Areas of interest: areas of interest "People's Square"
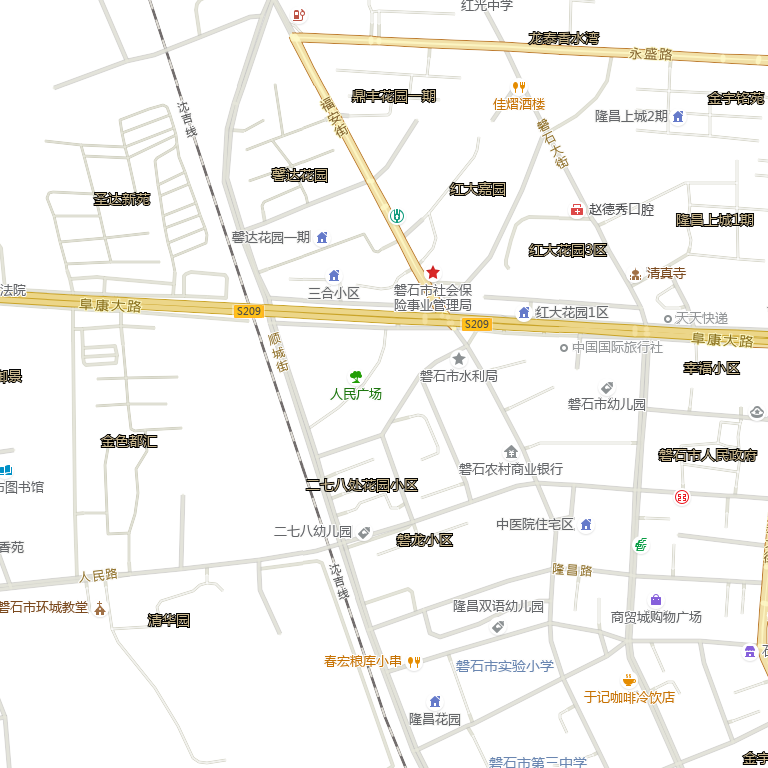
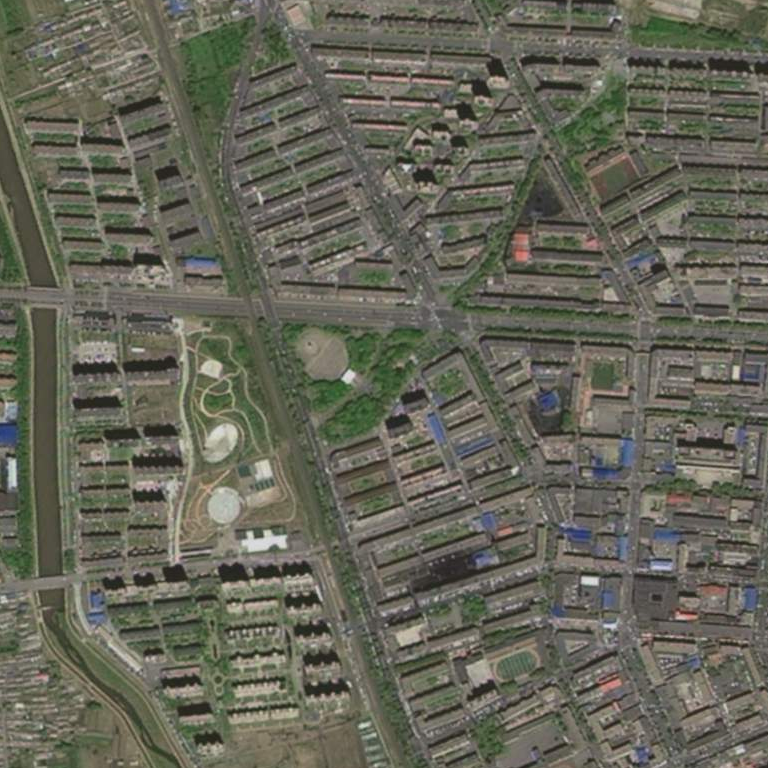